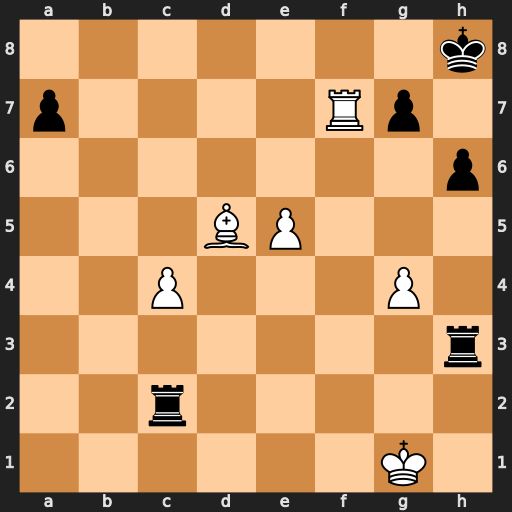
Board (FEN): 7k/p4Rp1/7p/3BP3/2P3P1/7r/2r5/6K1
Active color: w
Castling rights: -
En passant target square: -
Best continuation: Rf8+ Kh7 Be4+ g6 Bxc2